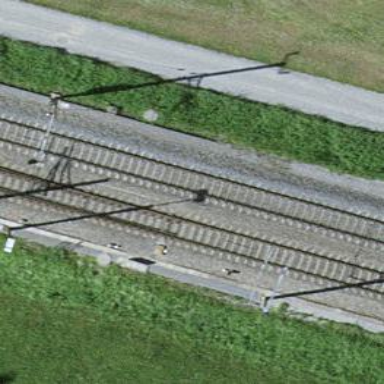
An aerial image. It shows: Railway switch.